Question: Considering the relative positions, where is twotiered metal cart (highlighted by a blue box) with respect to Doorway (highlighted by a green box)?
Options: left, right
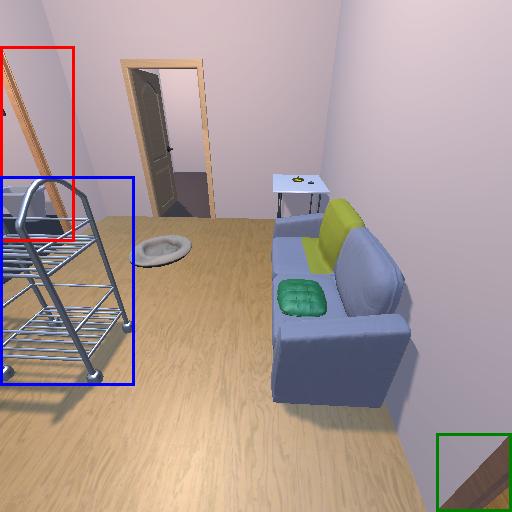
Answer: left